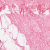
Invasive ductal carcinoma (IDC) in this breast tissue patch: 0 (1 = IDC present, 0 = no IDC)